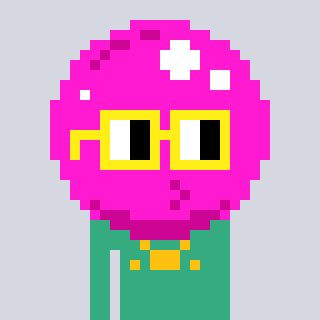
a pixel art character with square yellow glasses, a bubblegum-shaped head and a teal-colored body on a cool background